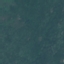
Label: Forest